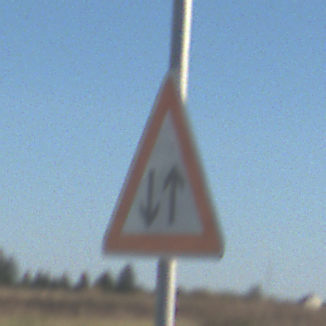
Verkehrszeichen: Gegenverkehr
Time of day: MorningAfternoon
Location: Outdoor (Nature)
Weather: Clear
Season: Autumn
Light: Natural